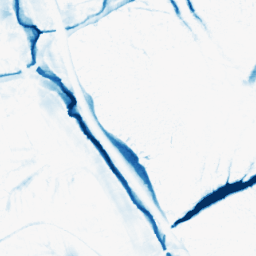
Category: morphological
Decomposition family: morphological_ellipse
Decomposition parameters: operation: closing
width: 20
height: 30
Upsampling method: linear_exact
Upsampling parameters: scale: 8
Upsampling scale: 8